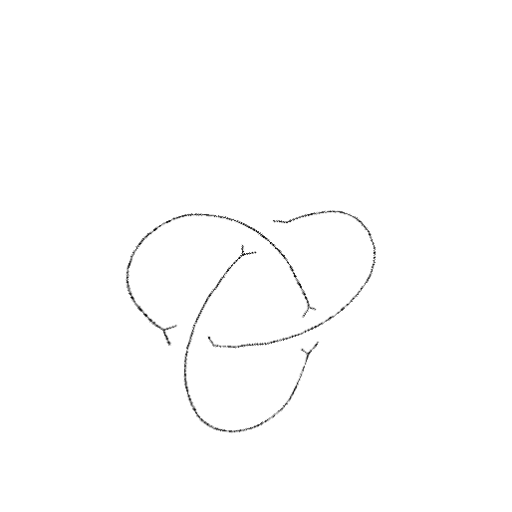
Crossing number: 3